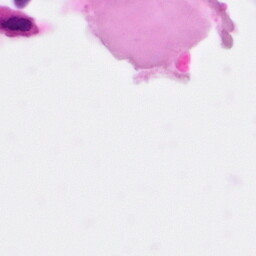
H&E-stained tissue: Pancreatic